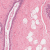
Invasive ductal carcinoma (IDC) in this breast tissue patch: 0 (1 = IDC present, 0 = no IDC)